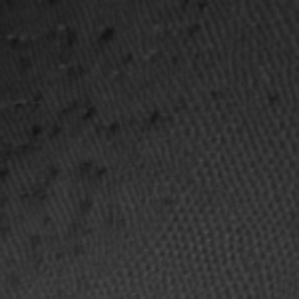
Label: frost